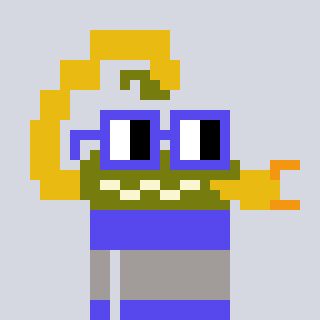
a pixel art character with square blue glasses, a scorpion-shaped head and a computerblue-colored body on a cool background